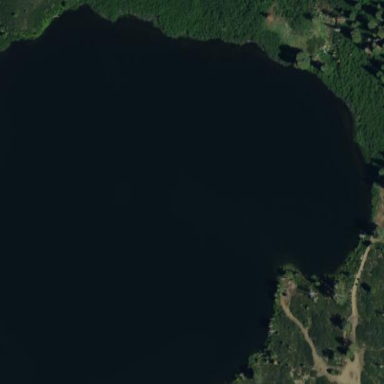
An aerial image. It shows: Beautiful lake surrounded by nature.